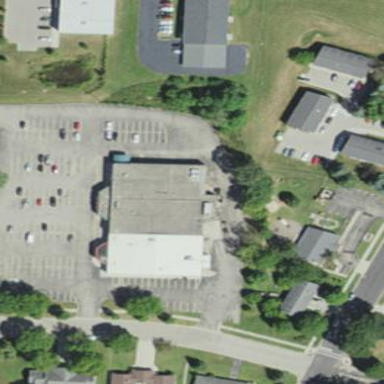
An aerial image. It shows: Supermarket building.